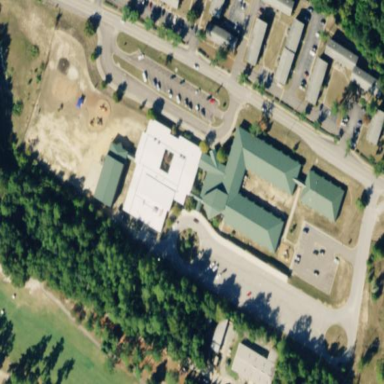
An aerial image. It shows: School.